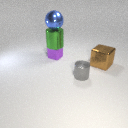
small purple metal cube to the left of small gray metal cylinder